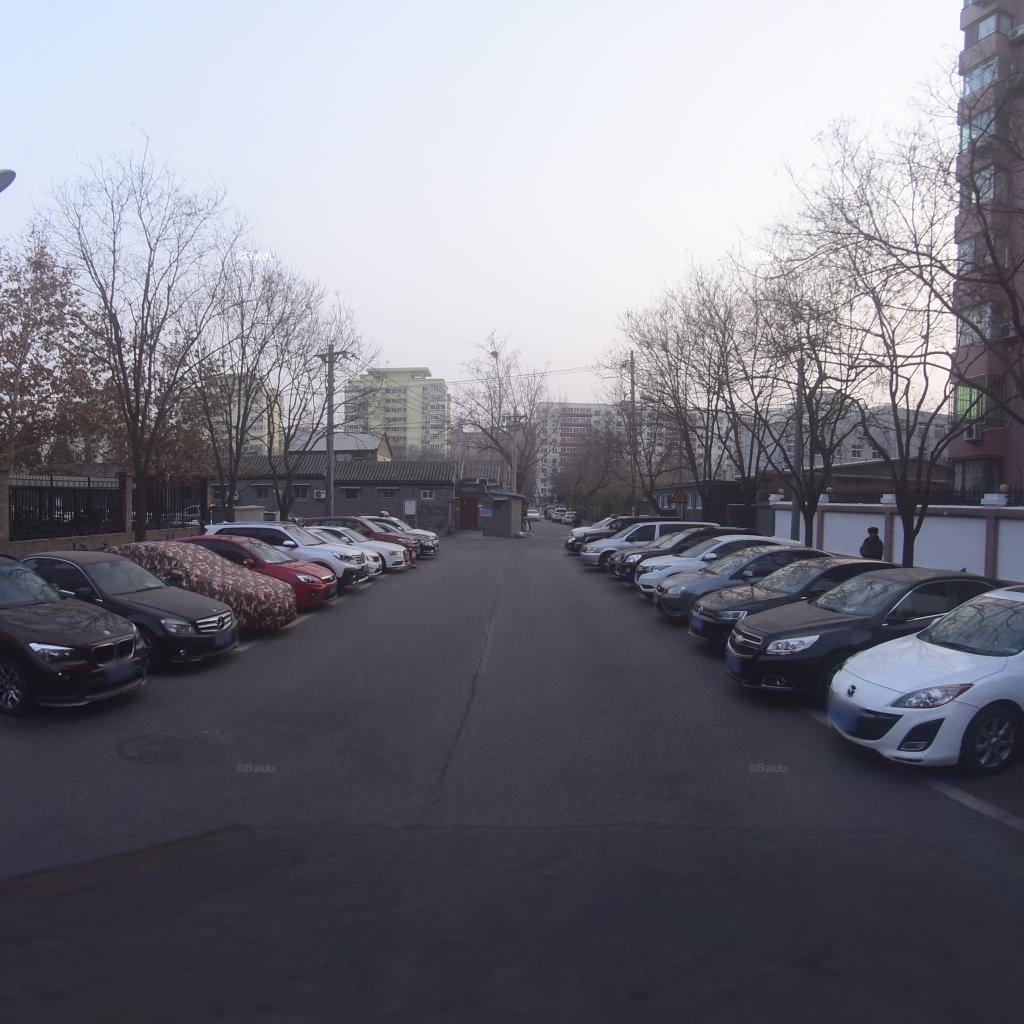
Region: Xicheng
Road damage annotations: longitudinal crack, manhole cover